高一 · 立体几何学
如图 2-3-42, 在三棱雉 $P-A B C$ 中, $P A \perp$ 底面 $A B C, \angle B A C=90^{\circ}, F$ 是 $A C$ 的中点, $E$ 是 $P C$ 上的点, 且 $E F \perp B C$, 则 $\frac{P E}{E C}=$

图 2-3-42
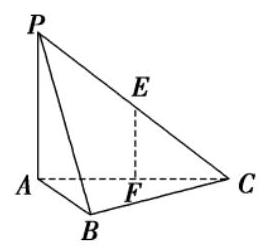
答案: 1
解析: 在三棱锥 $P-A B C$ 中,

因为 $P A \perp$ 底面 $A B C, \angle B A C=90^{\circ}$, 所以 $A B \perp$ 平面 $A P C$.

因为 $E F \subset$ 平面 $P A C$, 所以 $E F \perp A B$,

因为 $E F \perp B C, B C \cap A B=B$,

所以 $E F \perp$ 底面 $A B C$ ，所以 $P A / / E F ，$

因为 $F$ 是 $A C$ 的中点, $E$ 是 $P C$ 上的点,

所以 $E$ 是 $P C$ 的中点, 所以 $\frac{P E}{E C}=1$.